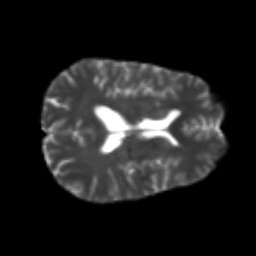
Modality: T2w
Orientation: axial
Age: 26
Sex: male
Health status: healthy
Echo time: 0.074 s